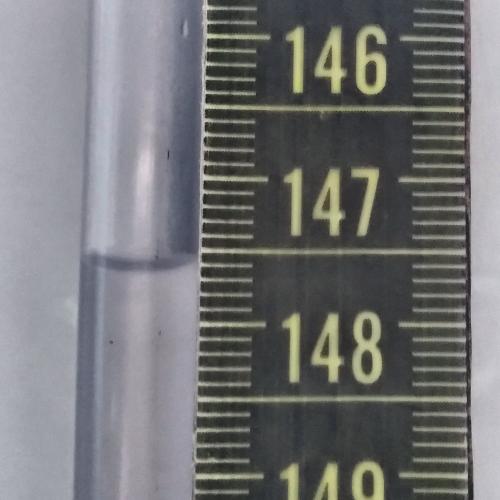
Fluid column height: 147.6 cm